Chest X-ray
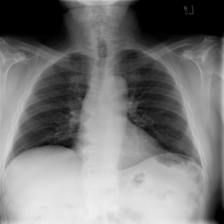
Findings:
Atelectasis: negative
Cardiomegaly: negative
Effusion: negative
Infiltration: negative
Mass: negative
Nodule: negative
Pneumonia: negative
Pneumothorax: negative
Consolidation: negative
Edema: negative
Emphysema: negative
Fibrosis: negative
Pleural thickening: negative
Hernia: negative